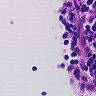
Metastatic tissue present: no